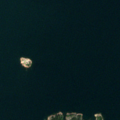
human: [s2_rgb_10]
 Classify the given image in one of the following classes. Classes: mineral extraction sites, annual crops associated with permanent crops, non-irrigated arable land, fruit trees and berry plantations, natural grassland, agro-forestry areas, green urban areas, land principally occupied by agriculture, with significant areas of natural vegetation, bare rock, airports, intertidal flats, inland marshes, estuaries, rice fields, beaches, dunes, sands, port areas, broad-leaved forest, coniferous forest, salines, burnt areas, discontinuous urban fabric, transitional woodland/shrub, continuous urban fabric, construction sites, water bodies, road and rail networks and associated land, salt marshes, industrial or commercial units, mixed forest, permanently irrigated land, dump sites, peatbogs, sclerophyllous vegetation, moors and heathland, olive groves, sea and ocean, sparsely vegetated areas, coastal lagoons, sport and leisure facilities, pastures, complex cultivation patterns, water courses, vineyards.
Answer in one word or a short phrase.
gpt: coniferous forest, sea and ocean